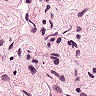
Metastatic tissue present: no